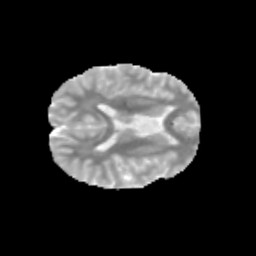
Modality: MD
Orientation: axial
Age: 13
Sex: male
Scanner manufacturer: siemens
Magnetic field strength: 3 T
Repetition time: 3.8 s
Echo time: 0.07 s